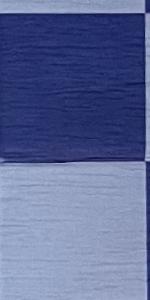
Label: Empty